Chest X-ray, PA view. Patient: 35 years old, sex M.
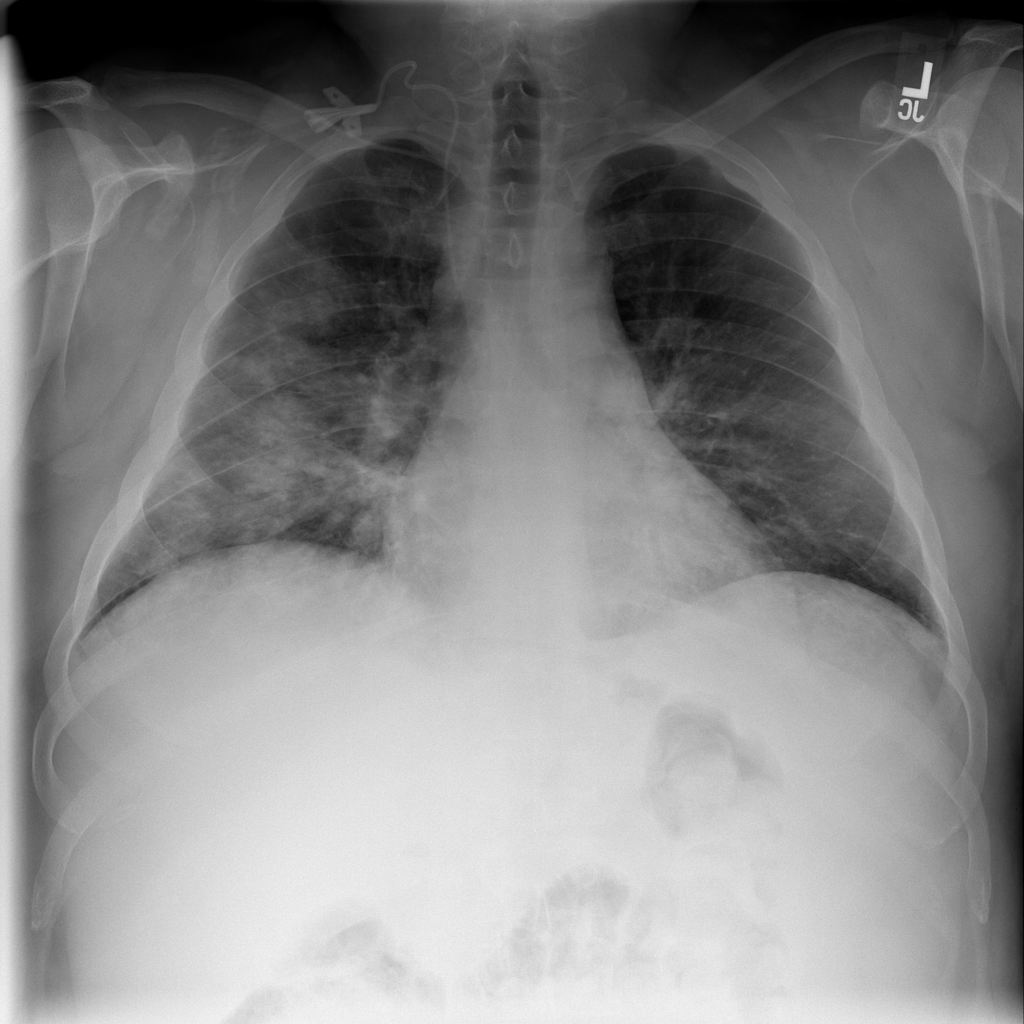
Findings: Infiltration